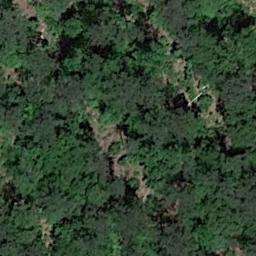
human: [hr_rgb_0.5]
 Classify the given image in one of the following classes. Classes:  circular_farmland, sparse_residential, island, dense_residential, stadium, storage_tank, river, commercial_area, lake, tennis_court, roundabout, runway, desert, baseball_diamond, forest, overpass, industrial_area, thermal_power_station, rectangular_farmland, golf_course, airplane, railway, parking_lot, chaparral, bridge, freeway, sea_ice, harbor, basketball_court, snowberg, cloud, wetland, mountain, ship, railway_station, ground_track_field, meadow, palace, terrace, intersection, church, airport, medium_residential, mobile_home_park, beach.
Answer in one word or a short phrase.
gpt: forest